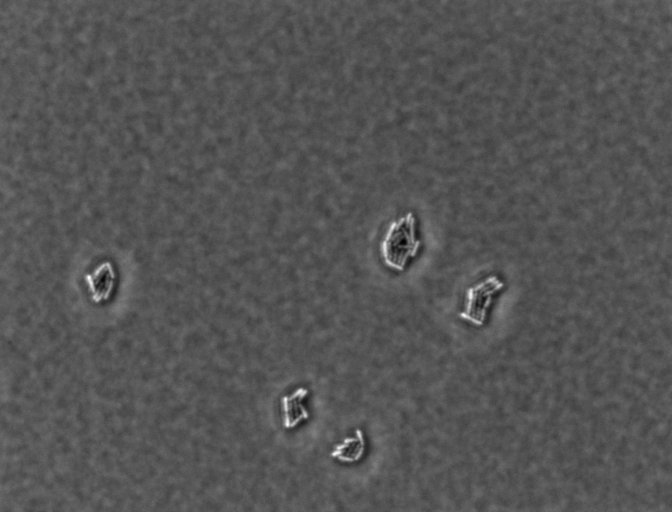
Salmonella enterica Enteritidis